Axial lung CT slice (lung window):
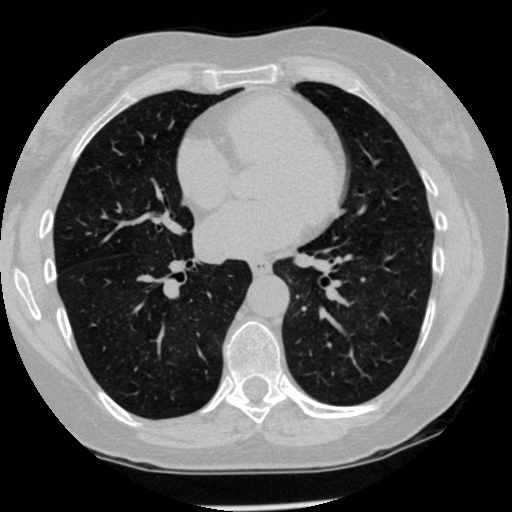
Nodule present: no